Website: walmart
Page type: billing-address
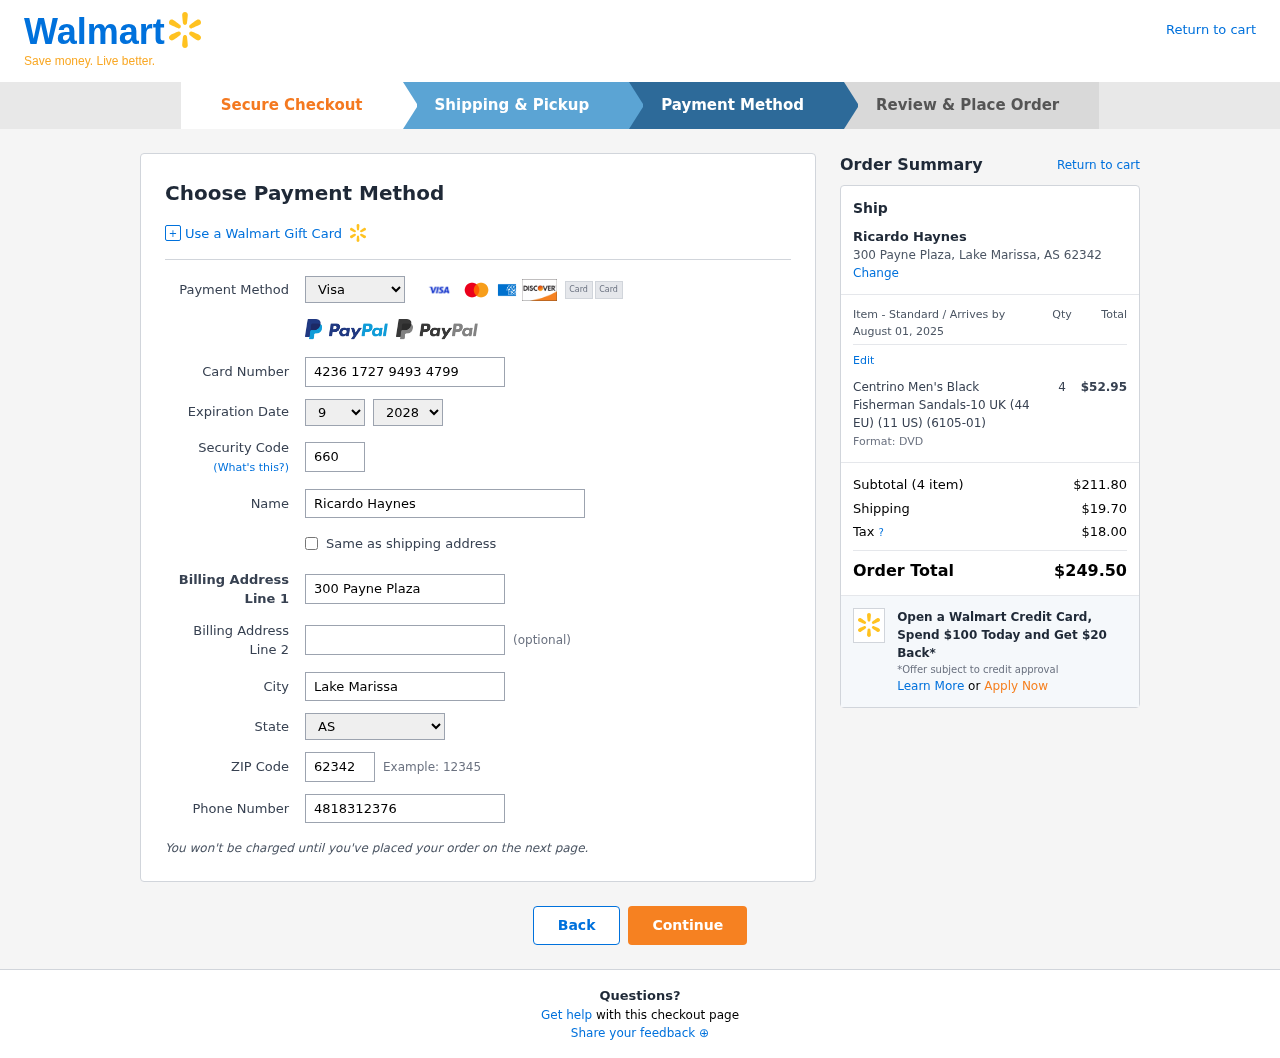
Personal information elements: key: PII_CARD_CVV
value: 660
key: PII_CARD_EXPIRY_MONTH
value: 09
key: PII_CARD_EXPIRY_YEAR
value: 28
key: PII_CARD_NUMBER
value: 4236 1727 9493 4799
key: PII_CARD_TYPE
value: Visa
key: PII_CITY
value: Lake Marissa
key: PII_CITY_STATE_ZIP
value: Lake Marissa, AS 62342
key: PII_FULLNAME
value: Ricardo Haynes
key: PII_PHONE
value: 4818312376
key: PII_POSTCODE
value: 62342
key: PII_STATE
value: AS
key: PII_STREET
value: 300 Payne Plaza
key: PII_FULLNAME2
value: Ricardo Haynes
Product elements: key: PRODUCT1_NAME
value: Centrino Men's Black Fisherman Sandals-10 UK (44 EU) (11 US) (6105-01)
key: PRODUCT1_PRICE
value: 52.95
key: PRODUCT1_QUANTITY
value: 4
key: PRODUCT1_DESC
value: Format: DVD
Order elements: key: ORDER_DELIVERY_DATE
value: August 01, 2025
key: ORDER_NUM_ITEMS
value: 4
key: ORDER_SUBTOTAL
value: $211.80
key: ORDER_SHIPPING_COST
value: $19.70
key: ORDER_TAX
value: $18.00
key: ORDER_TOTAL
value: $249.50